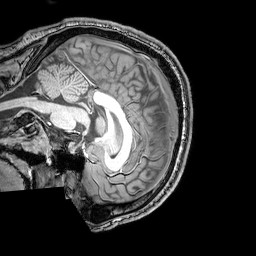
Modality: T1w
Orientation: sagittal
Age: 22
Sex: male
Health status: healthy
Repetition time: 0.081 s
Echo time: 0.037 s